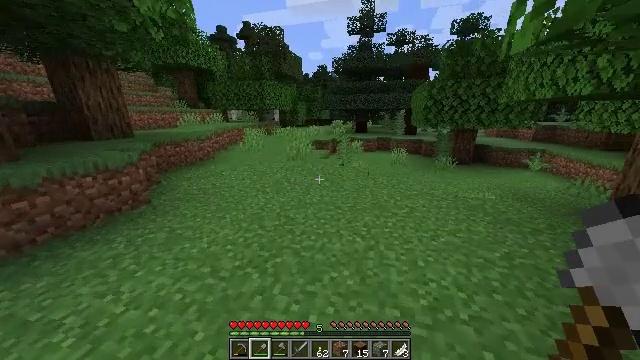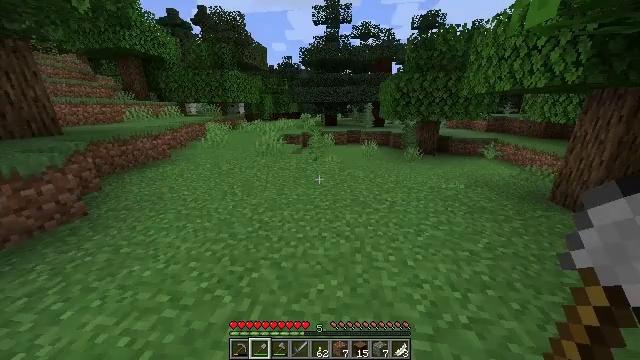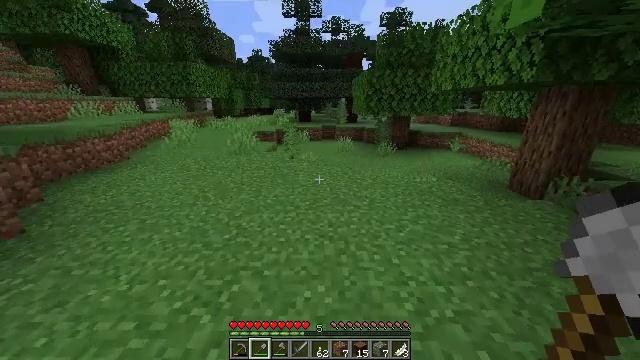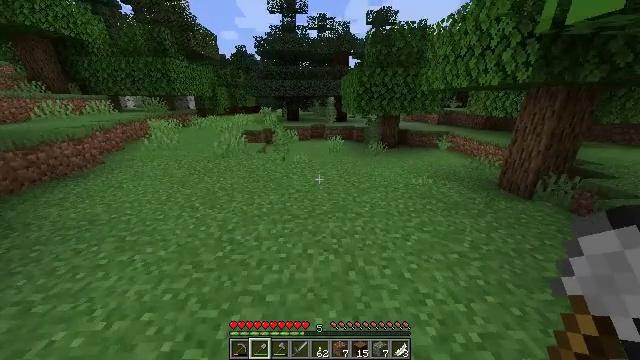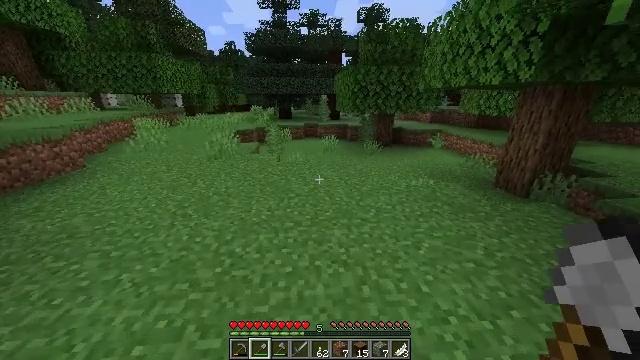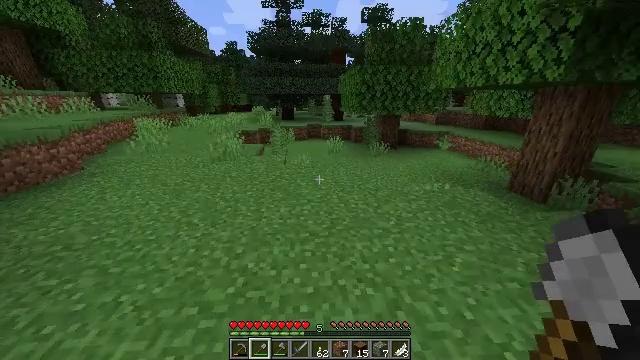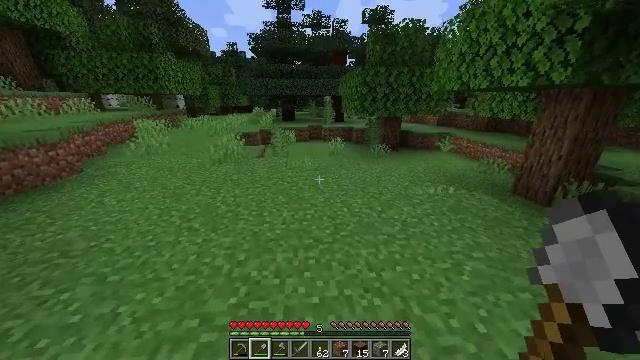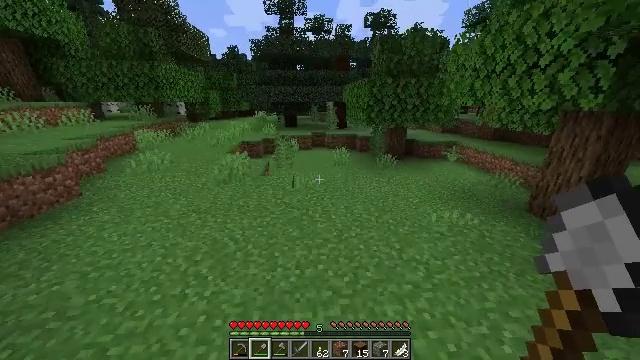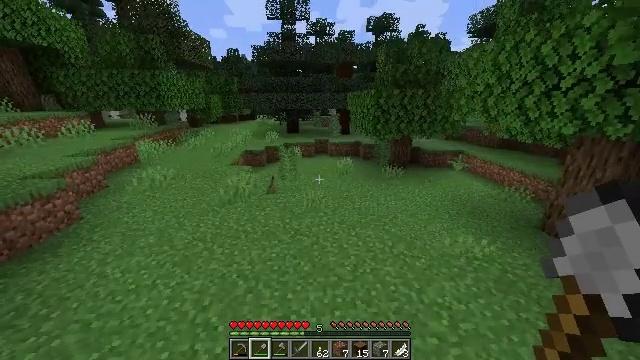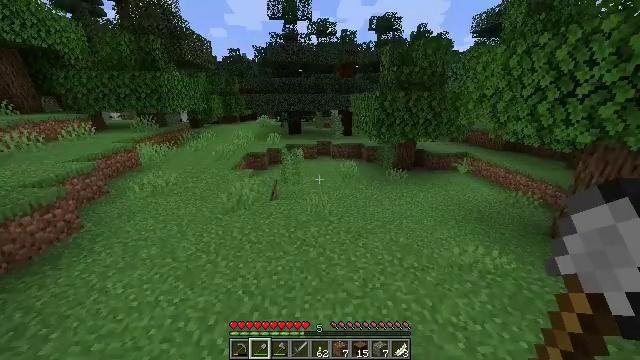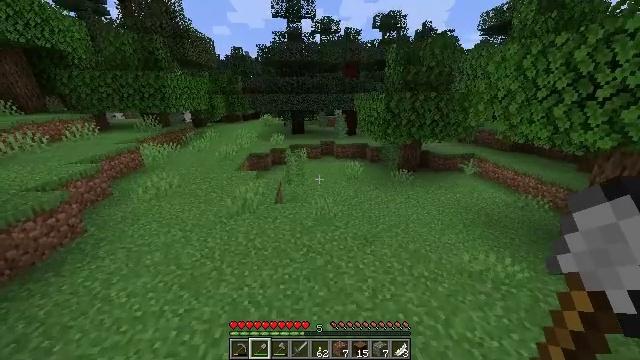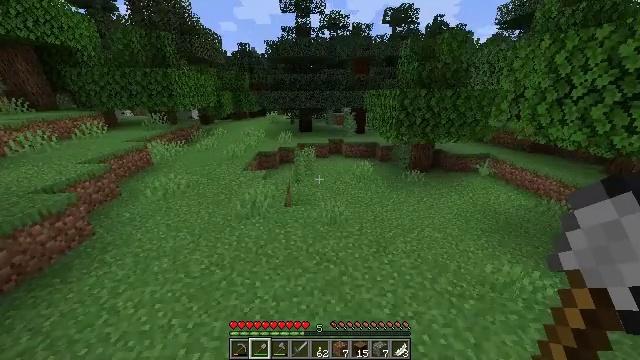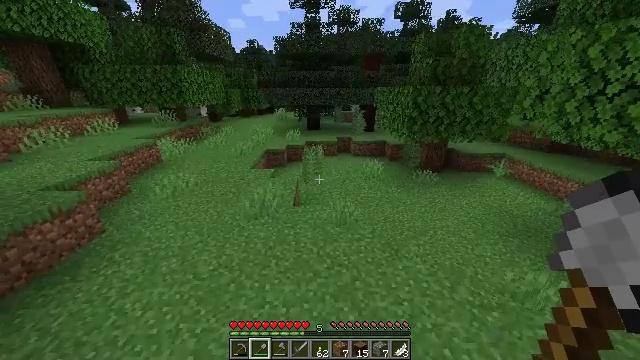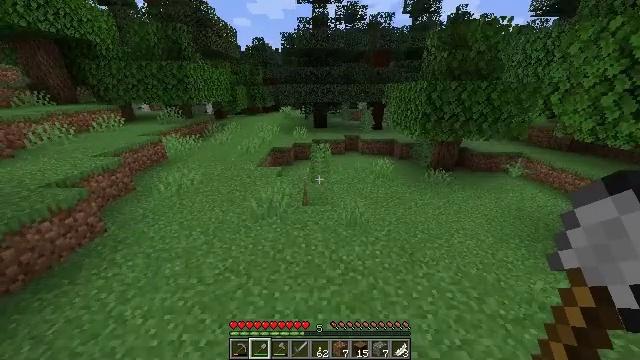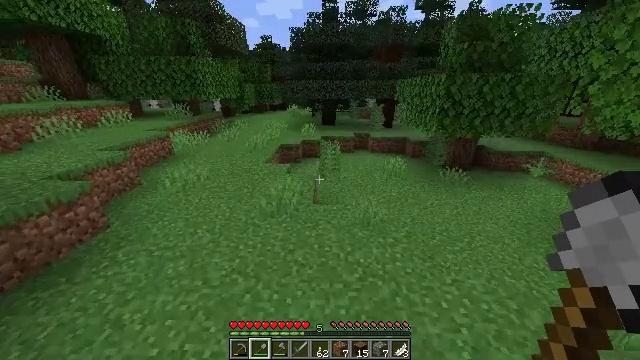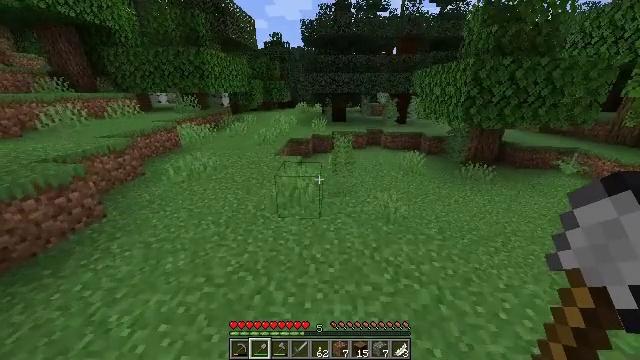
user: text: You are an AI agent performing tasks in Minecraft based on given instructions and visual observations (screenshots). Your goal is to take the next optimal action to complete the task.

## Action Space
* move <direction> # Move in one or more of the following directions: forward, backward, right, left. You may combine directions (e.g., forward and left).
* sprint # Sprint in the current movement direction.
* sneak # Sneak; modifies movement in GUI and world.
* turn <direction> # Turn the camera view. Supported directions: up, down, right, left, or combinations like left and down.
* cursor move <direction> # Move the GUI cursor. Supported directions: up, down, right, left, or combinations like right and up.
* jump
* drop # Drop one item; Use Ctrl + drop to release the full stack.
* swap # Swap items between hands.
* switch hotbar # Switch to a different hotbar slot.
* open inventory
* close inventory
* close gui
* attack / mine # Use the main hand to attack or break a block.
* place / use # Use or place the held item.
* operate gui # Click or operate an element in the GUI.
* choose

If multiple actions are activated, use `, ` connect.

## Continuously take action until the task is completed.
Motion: motion action
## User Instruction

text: Break the spruce leaves to clear the area.
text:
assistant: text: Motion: move forward and move left, sprint, turn right and down
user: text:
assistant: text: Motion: move forward and move left, sprint, turn right and down
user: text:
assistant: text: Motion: move forward and move left, sprint, turn right
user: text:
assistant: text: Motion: move forward and move left, sprint, turn right
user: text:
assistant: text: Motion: move forward and move left, sprint
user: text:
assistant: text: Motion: move forward and move left, sprint, jump
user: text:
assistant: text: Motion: move forward and move left, sprint, jump
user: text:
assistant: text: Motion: move forward and move left, sprint, jump
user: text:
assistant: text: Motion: move forward and move left, sprint, jump
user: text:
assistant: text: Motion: move forward and move left, sprint, jump
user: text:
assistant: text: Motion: move forward and move left, sprint, turn left, jump
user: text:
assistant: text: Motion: move forward and move left, sprint, turn left, jump
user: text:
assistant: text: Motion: move forward and move left, sprint, turn left, jump
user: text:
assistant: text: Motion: move forward and move left, sprint, turn left, jump
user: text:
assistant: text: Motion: move forward and move left, sprint, turn left, jump
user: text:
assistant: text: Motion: move forward and move left, sprint, turn left, jump
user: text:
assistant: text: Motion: move forward and move left, sprint, turn left, jump
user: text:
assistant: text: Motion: move forward and move left, sprint, turn left, jump
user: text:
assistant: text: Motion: move forward and move left, sprint, turn left, jump
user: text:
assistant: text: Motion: move forward and move left, sprint, jump
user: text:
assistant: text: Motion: move forward and move left, sprint, jump
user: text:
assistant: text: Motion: move forward, sprint, jump
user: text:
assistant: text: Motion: move forward, sprint, jump
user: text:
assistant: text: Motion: move forward, sprint, jump
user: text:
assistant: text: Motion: move forward, sprint, jump
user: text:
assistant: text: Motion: move forward, sprint, jump
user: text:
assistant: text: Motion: move forward, sprint, jump
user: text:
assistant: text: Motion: move forward, sprint, jump
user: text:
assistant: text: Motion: move forward, sprint, turn right, jump
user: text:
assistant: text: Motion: move forward, sprint, turn right, jump